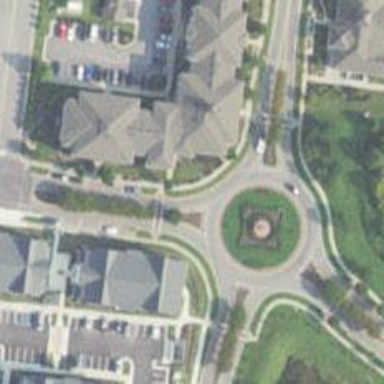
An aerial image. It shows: Marked crossing on footway.